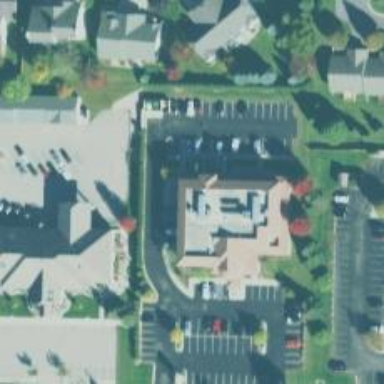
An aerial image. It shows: Healthcare clinic is depicted in the image.